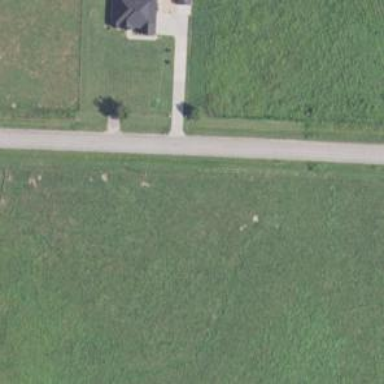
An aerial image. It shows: Driveway leading to service road.